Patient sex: M
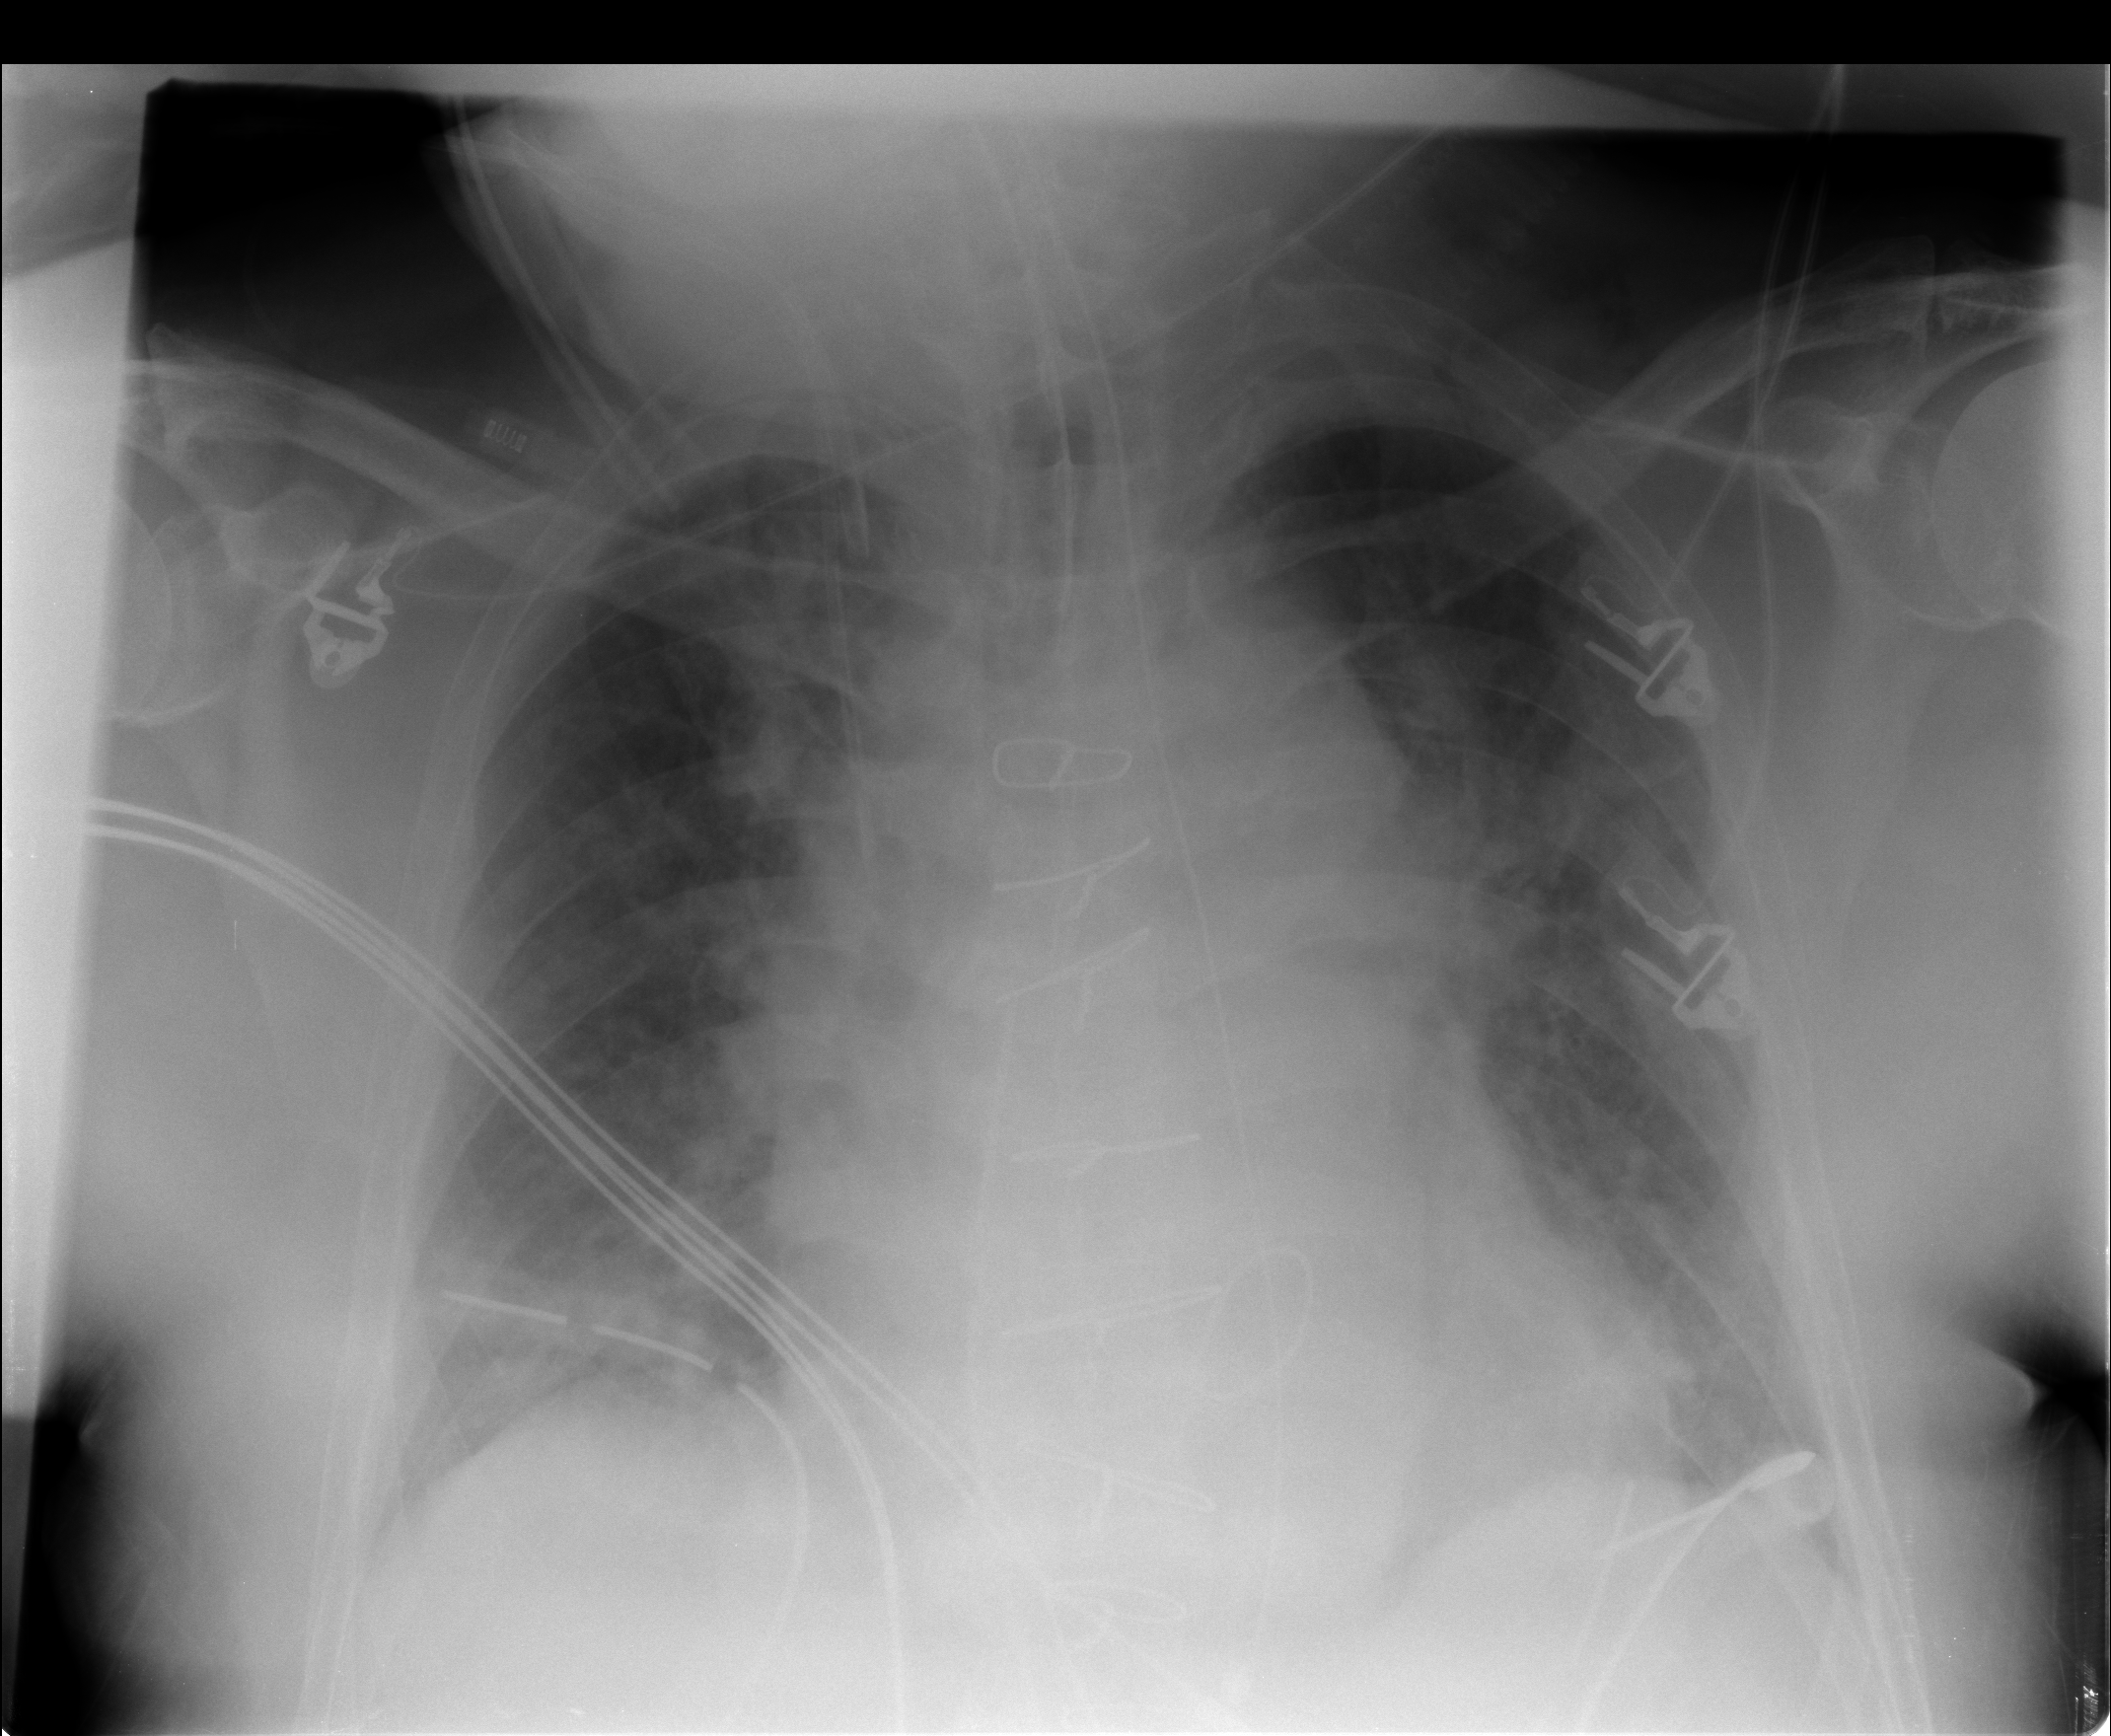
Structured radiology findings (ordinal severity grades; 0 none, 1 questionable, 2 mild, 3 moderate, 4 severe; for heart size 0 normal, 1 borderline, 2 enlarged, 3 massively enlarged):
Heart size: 2
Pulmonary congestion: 2
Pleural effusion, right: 0
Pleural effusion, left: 0
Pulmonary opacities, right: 1
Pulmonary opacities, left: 0
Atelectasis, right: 2
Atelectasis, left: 1